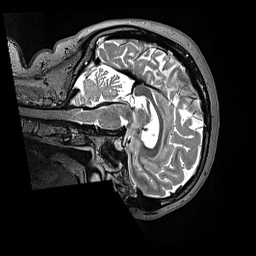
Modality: T2w
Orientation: sagittal
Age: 36
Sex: female
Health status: ill
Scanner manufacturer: siemens
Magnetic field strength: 3 T
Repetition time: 3.2 s
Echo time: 0.564 s